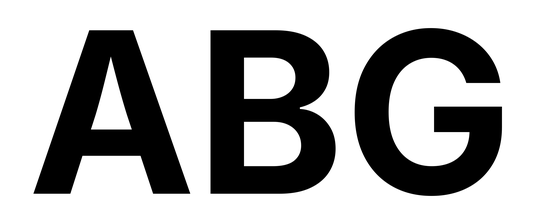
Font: Inter_Bold